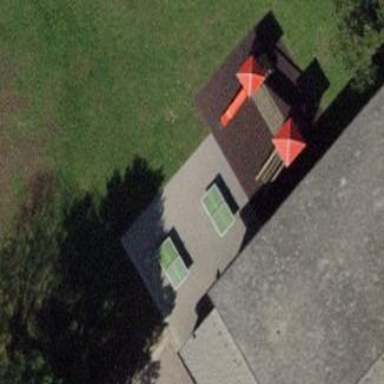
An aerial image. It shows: Playground area for leisure activities on the land.